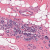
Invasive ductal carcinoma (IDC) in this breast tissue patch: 0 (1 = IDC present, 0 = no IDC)